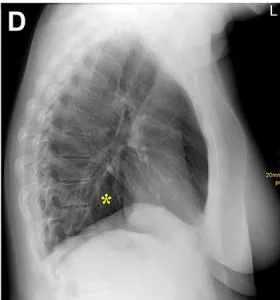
Lateral. Chest X-ray one year after right-sided Bochdalek hernia repair and empyema evacuation. No signs of hernia recurrence and only a slight right-basal hypoventilation (star) can be detected.
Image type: radiology (x_ray)